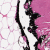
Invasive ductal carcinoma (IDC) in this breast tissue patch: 0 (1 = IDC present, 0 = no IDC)